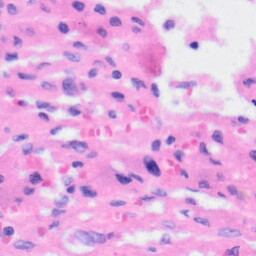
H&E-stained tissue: Liver